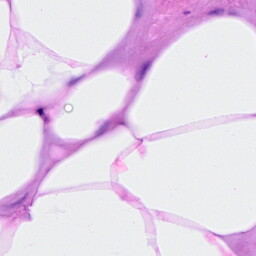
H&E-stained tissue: Breast